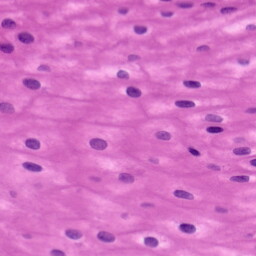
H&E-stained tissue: Tonsil